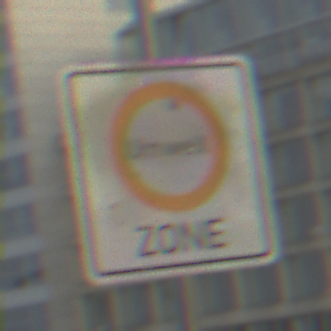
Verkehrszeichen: BeginnUmweltzone
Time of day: SunriseSunset
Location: Outdoor (Urban)
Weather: PartlyCloudy
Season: NotSpecified
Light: Natural